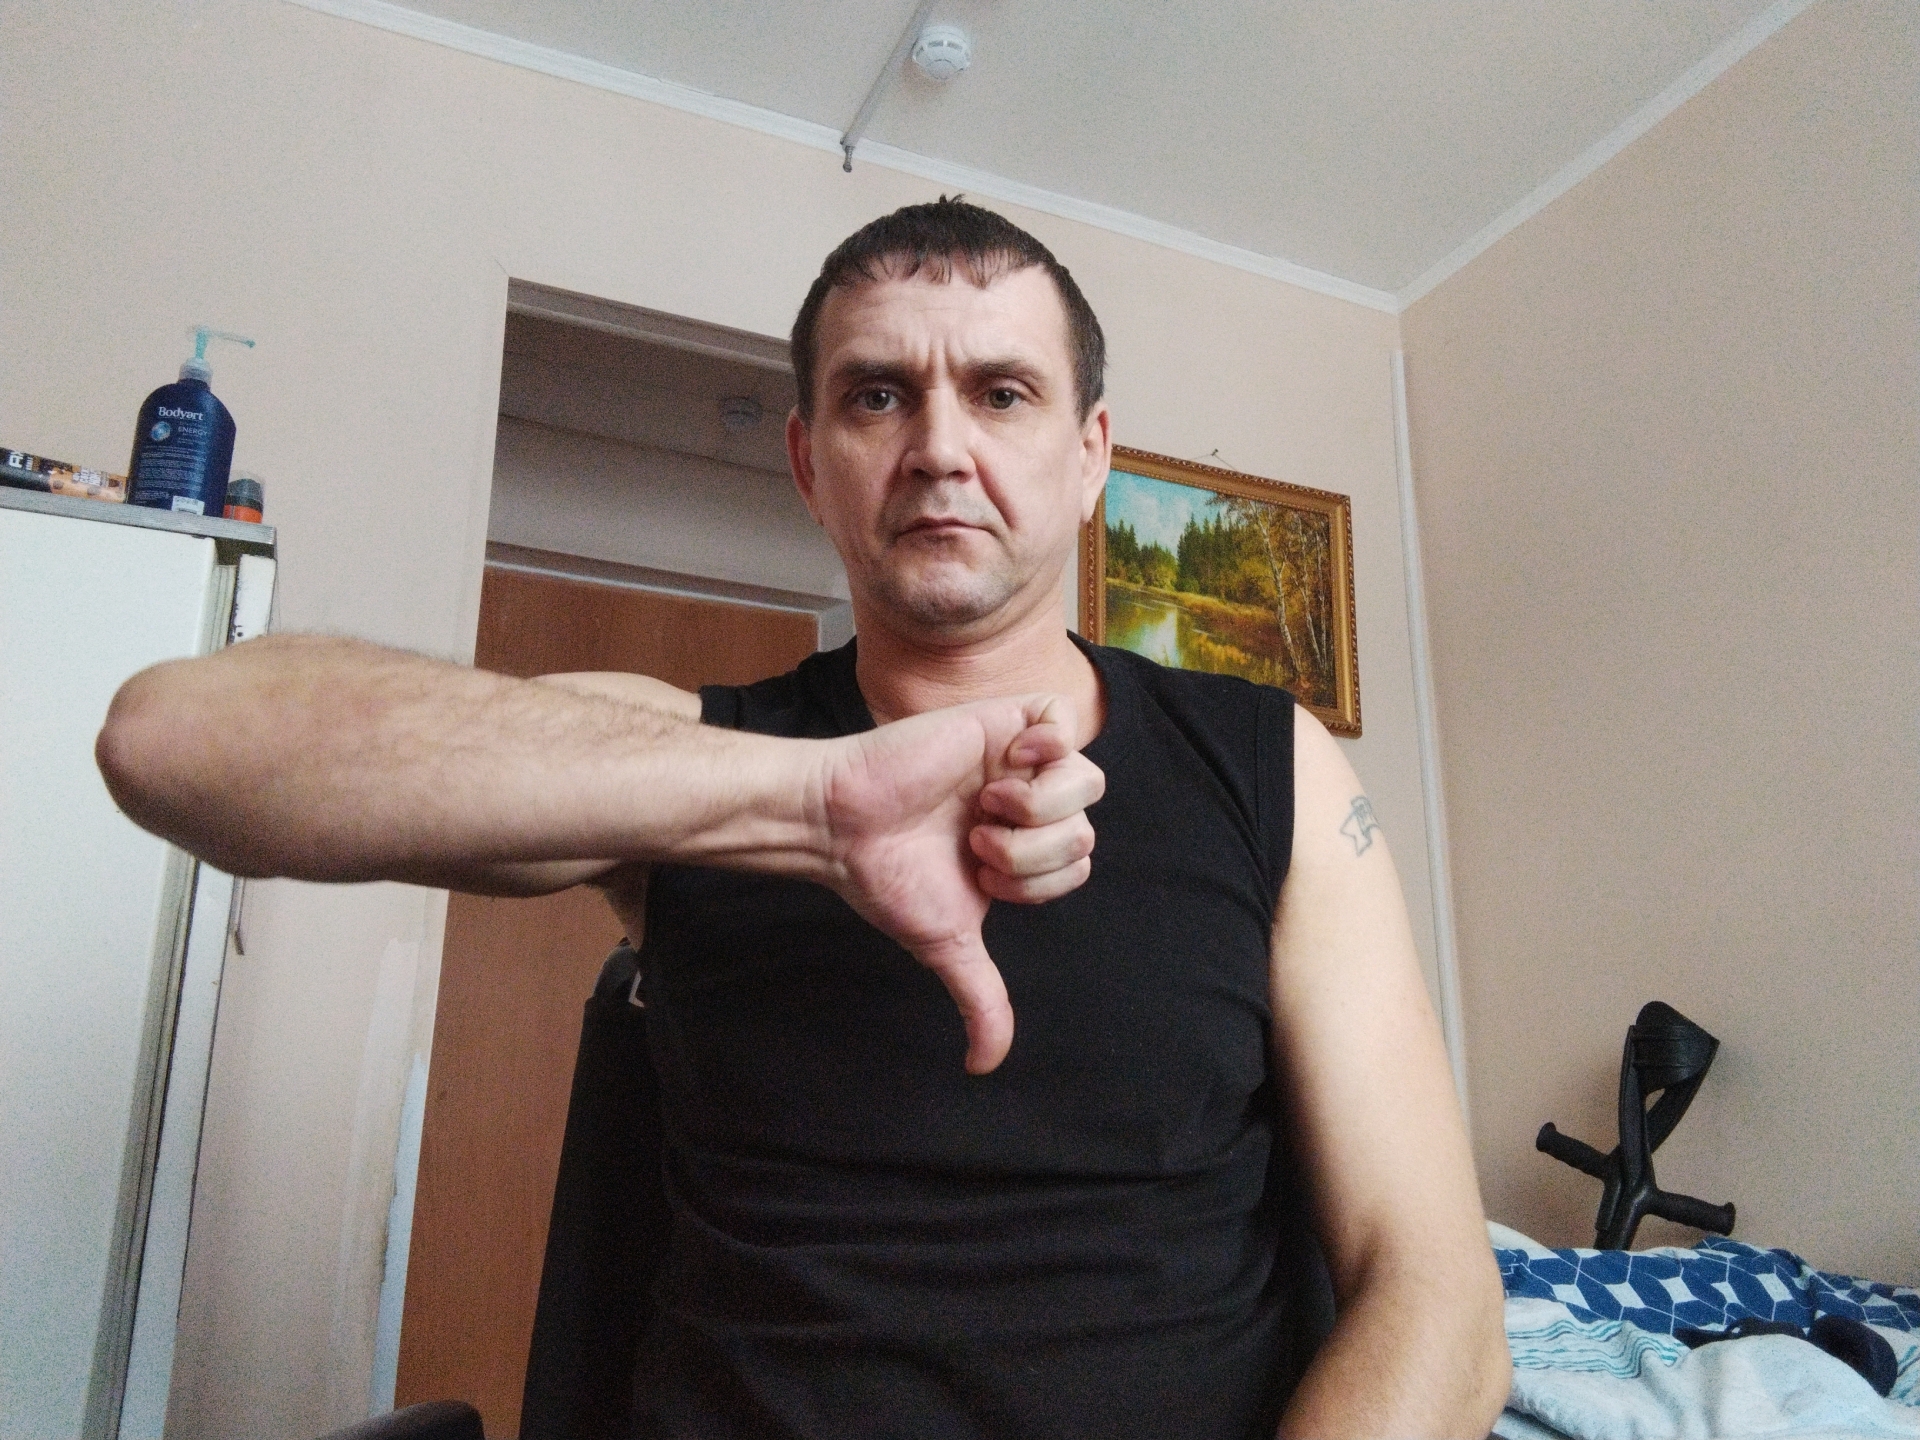
Label: noise